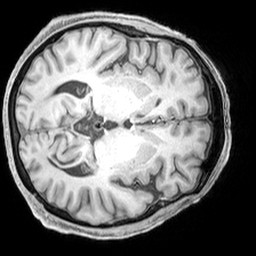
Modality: T1w
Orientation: axial
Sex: male
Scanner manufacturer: siemens
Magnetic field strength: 3 T
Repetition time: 2.3 s
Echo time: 0.00226 s